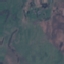
Land use / land cover: Pasture